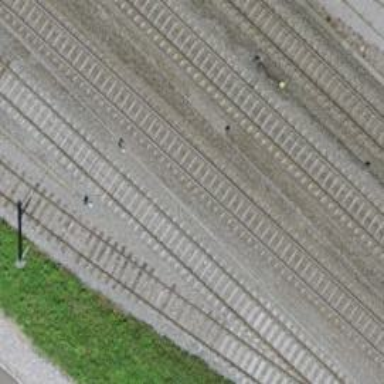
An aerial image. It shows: Rail siding with electrified tracks using contact line.